Aerial crown-view tile of a tropical tree (Barro Colorado Island, Panama), acquired 20241216:
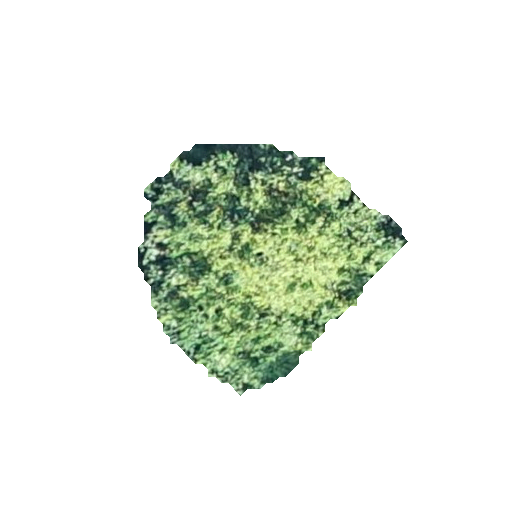
Species: Croton billbergianus
GBIF accepted scientific name: Croton billbergianus
Crown area: 63.51 m²